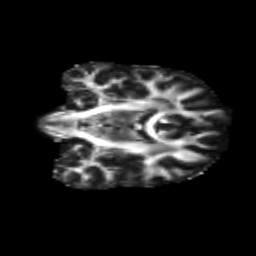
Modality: FA
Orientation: coronal
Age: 30
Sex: female
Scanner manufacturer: siemens
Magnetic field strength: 3 T
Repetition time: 1.8 s
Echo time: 0.07 s